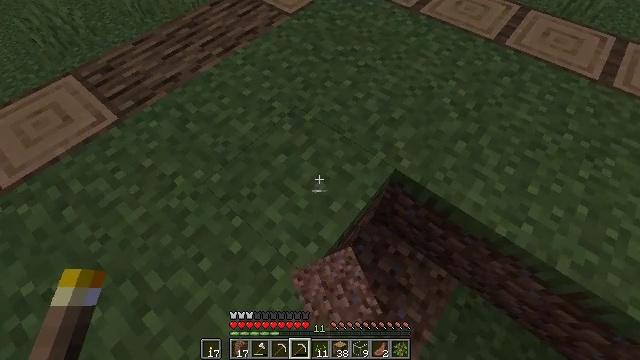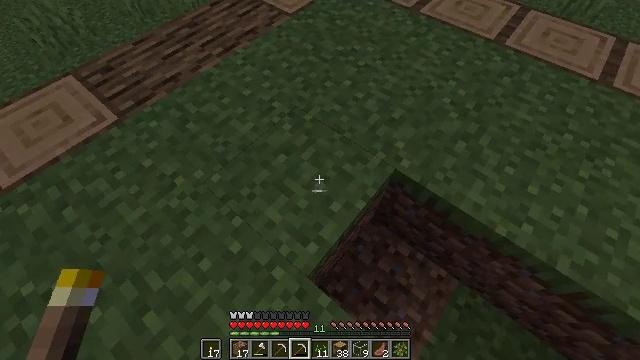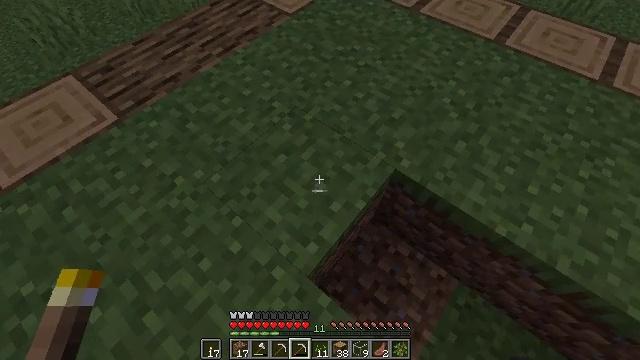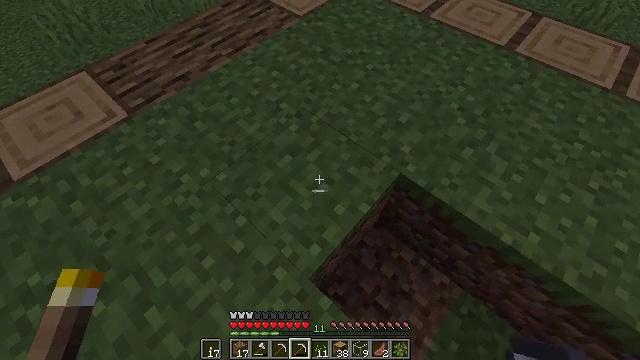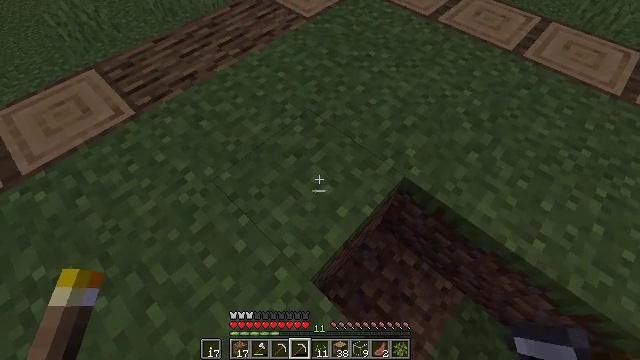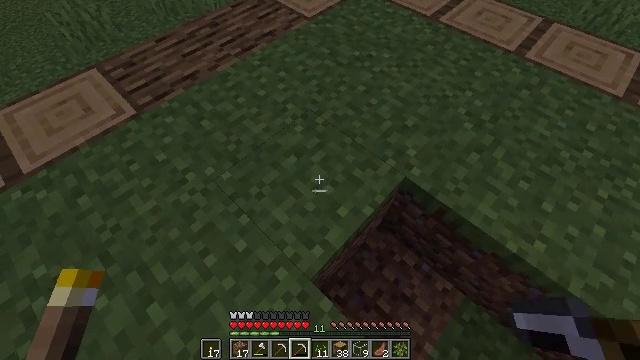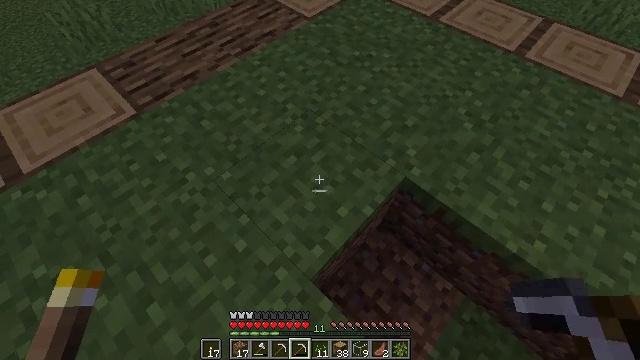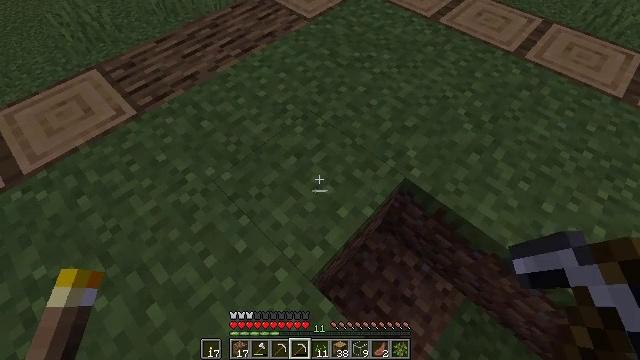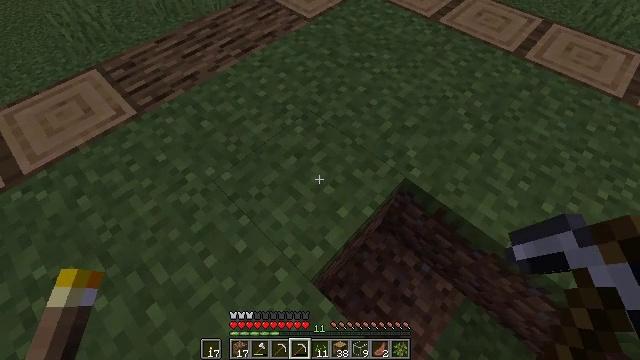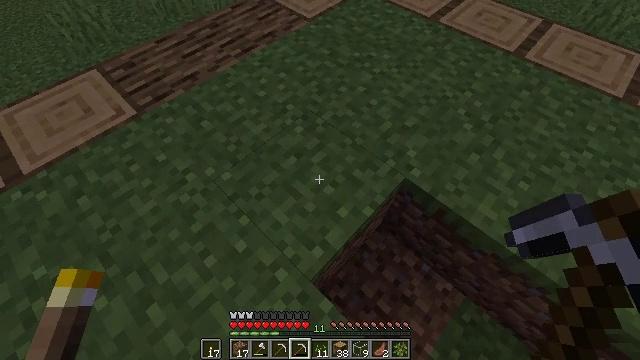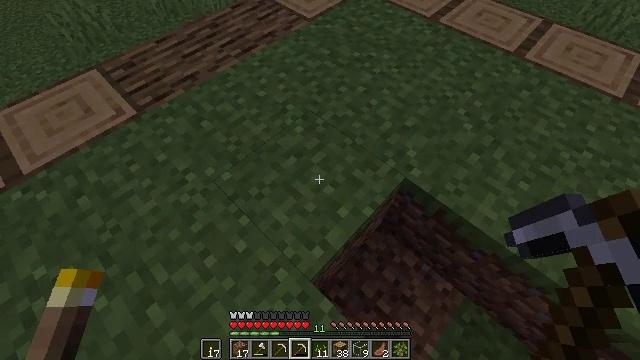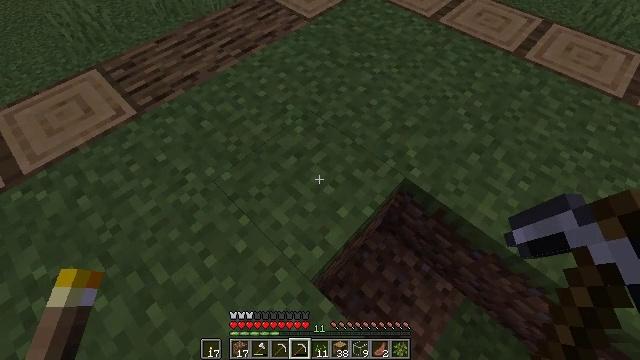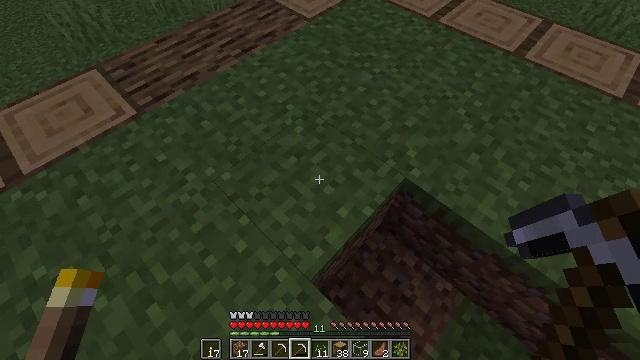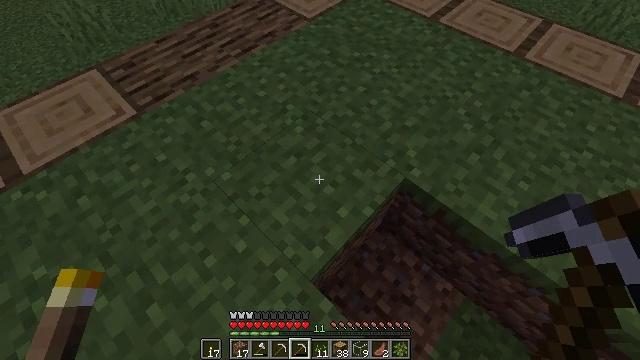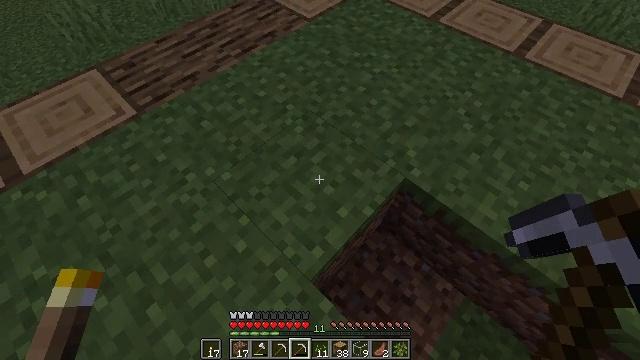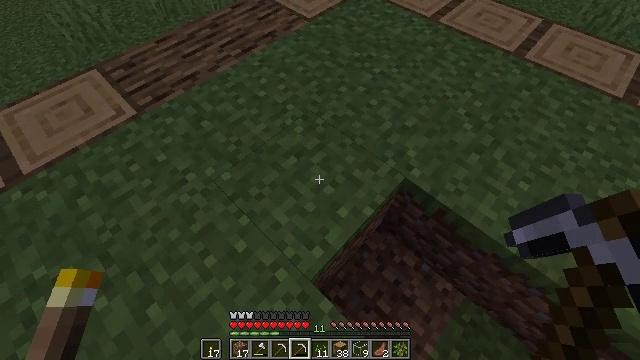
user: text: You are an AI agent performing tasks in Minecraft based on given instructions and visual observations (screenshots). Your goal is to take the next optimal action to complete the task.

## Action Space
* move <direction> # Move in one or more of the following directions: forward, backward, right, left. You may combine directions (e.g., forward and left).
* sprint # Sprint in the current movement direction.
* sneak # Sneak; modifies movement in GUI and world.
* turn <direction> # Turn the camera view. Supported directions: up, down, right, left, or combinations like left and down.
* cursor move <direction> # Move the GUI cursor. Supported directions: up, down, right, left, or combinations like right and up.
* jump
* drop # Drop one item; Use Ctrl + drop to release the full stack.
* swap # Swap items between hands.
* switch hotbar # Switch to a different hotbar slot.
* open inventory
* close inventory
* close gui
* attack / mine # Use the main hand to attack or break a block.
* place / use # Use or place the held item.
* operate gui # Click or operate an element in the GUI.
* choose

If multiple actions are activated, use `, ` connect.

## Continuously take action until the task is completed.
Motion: motion action
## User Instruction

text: Harvest grass block to clear the area.
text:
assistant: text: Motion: no_op
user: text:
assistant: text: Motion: no_op
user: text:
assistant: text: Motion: turn left
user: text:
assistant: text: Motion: turn left
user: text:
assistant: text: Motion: no_op
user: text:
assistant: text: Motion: no_op
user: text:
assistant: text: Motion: no_op
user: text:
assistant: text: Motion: no_op
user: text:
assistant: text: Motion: no_op
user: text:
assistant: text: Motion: no_op
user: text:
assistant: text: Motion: no_op
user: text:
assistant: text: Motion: no_op
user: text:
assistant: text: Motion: no_op
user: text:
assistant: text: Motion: no_op
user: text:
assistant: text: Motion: no_op
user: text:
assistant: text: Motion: no_op
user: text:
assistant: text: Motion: no_op
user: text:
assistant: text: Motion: no_op
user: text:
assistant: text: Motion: no_op
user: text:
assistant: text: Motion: no_op
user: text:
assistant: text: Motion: no_op
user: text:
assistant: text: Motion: no_op
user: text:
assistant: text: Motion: no_op
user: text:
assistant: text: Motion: no_op
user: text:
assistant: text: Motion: no_op
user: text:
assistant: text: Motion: no_op
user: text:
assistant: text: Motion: no_op
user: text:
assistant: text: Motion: attack / mine
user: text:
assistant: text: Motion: attack / mine
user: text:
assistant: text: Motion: attack / mine